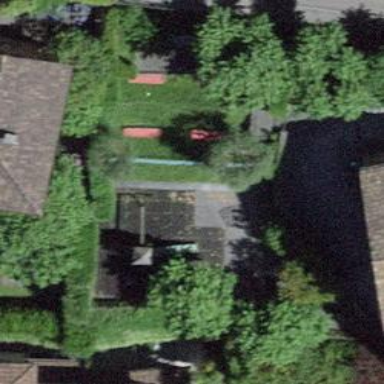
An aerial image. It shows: Red bench.